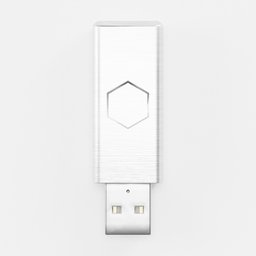
Label: electronics